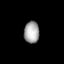
Tissue: lung
Cell type: Others
Senescence score: 0.2023
Nuclear area (px): 324
Mean DAPI intensity: 164.531